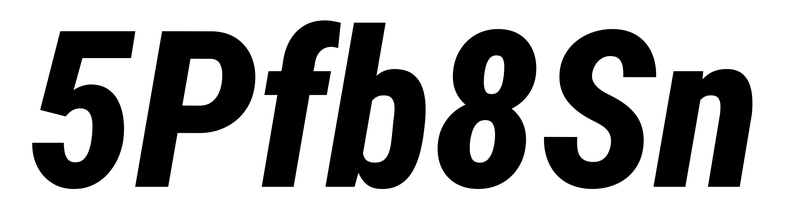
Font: Roboto-Italic_Condensed_ExtraBold_Italic